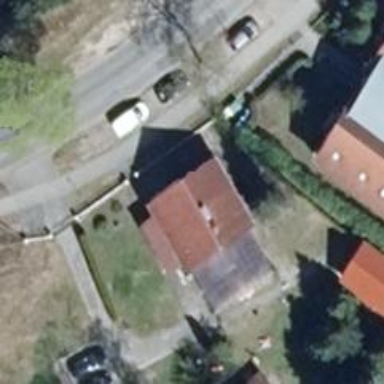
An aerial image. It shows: Detached building with hipped roof.